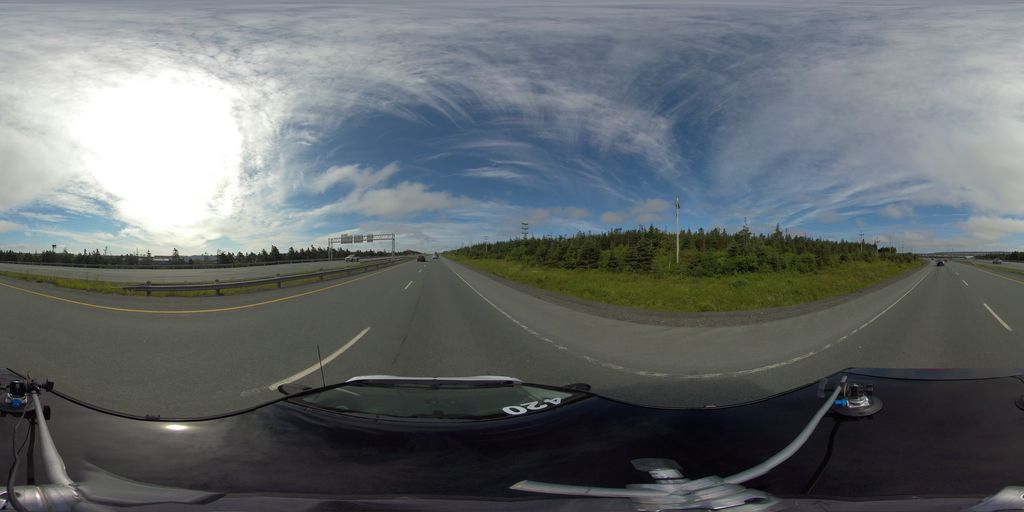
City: st_johns